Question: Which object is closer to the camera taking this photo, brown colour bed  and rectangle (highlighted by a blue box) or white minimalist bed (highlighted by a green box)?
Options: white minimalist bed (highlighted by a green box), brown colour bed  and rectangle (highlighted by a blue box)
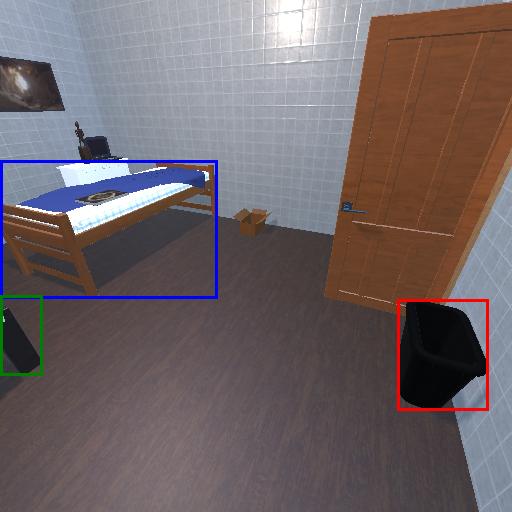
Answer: white minimalist bed (highlighted by a green box)